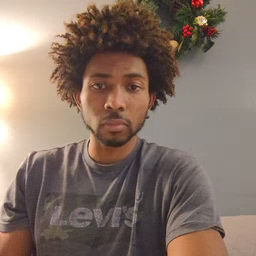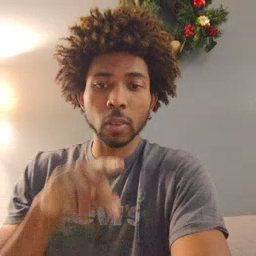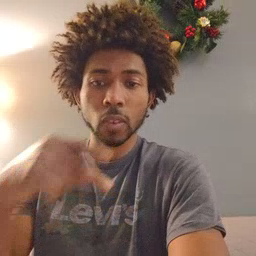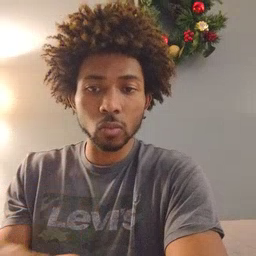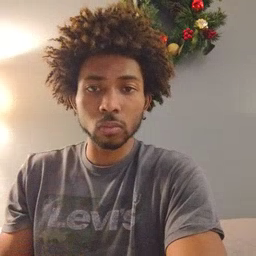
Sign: fall